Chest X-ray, PA view. Patient: 47 years old, sex F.
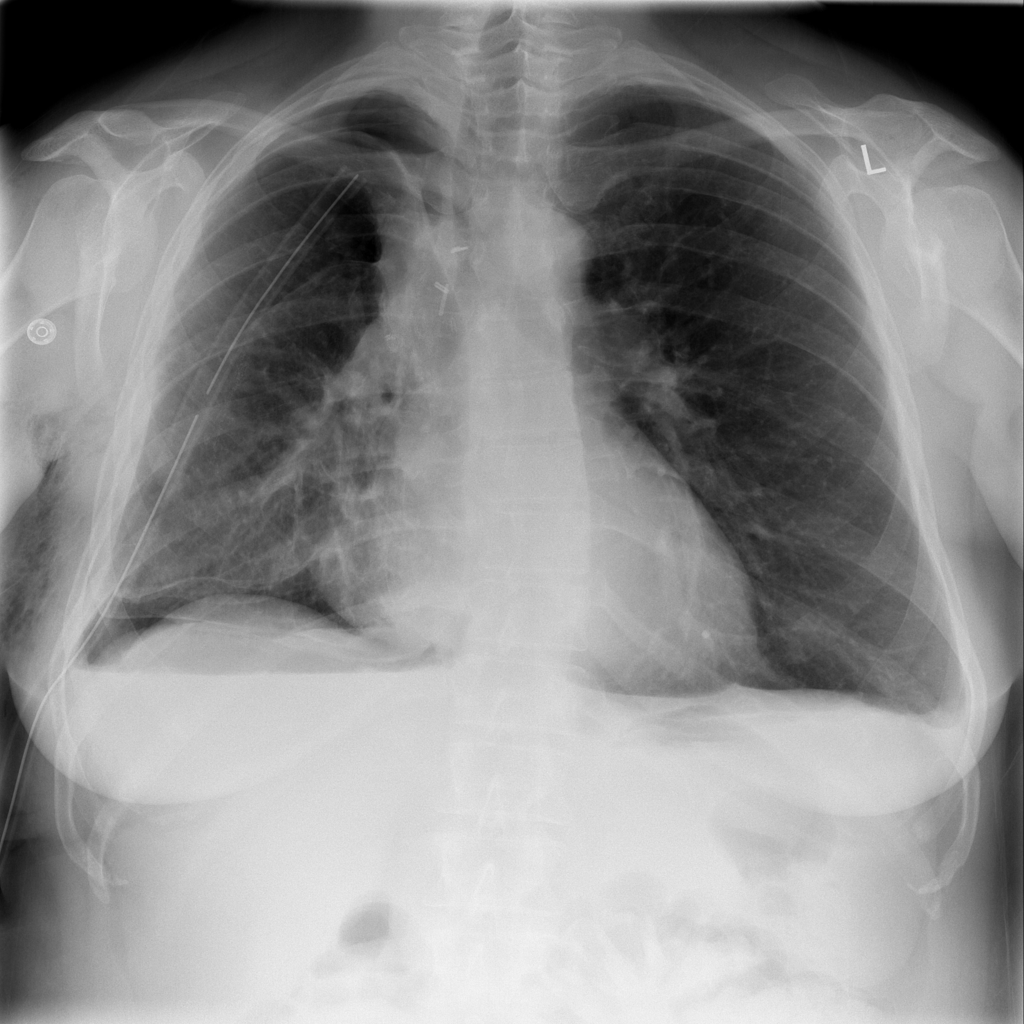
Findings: No Finding